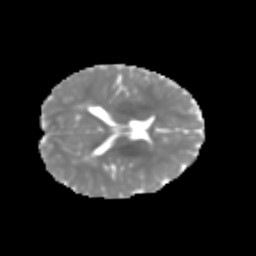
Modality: MD
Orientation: axial
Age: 7
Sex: male
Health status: healthy